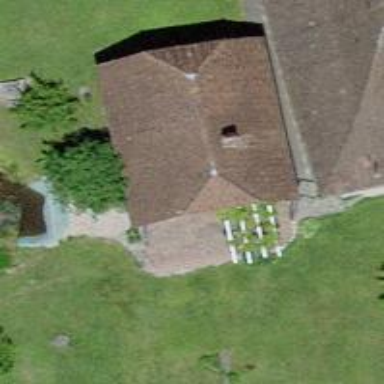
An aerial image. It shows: Barn.